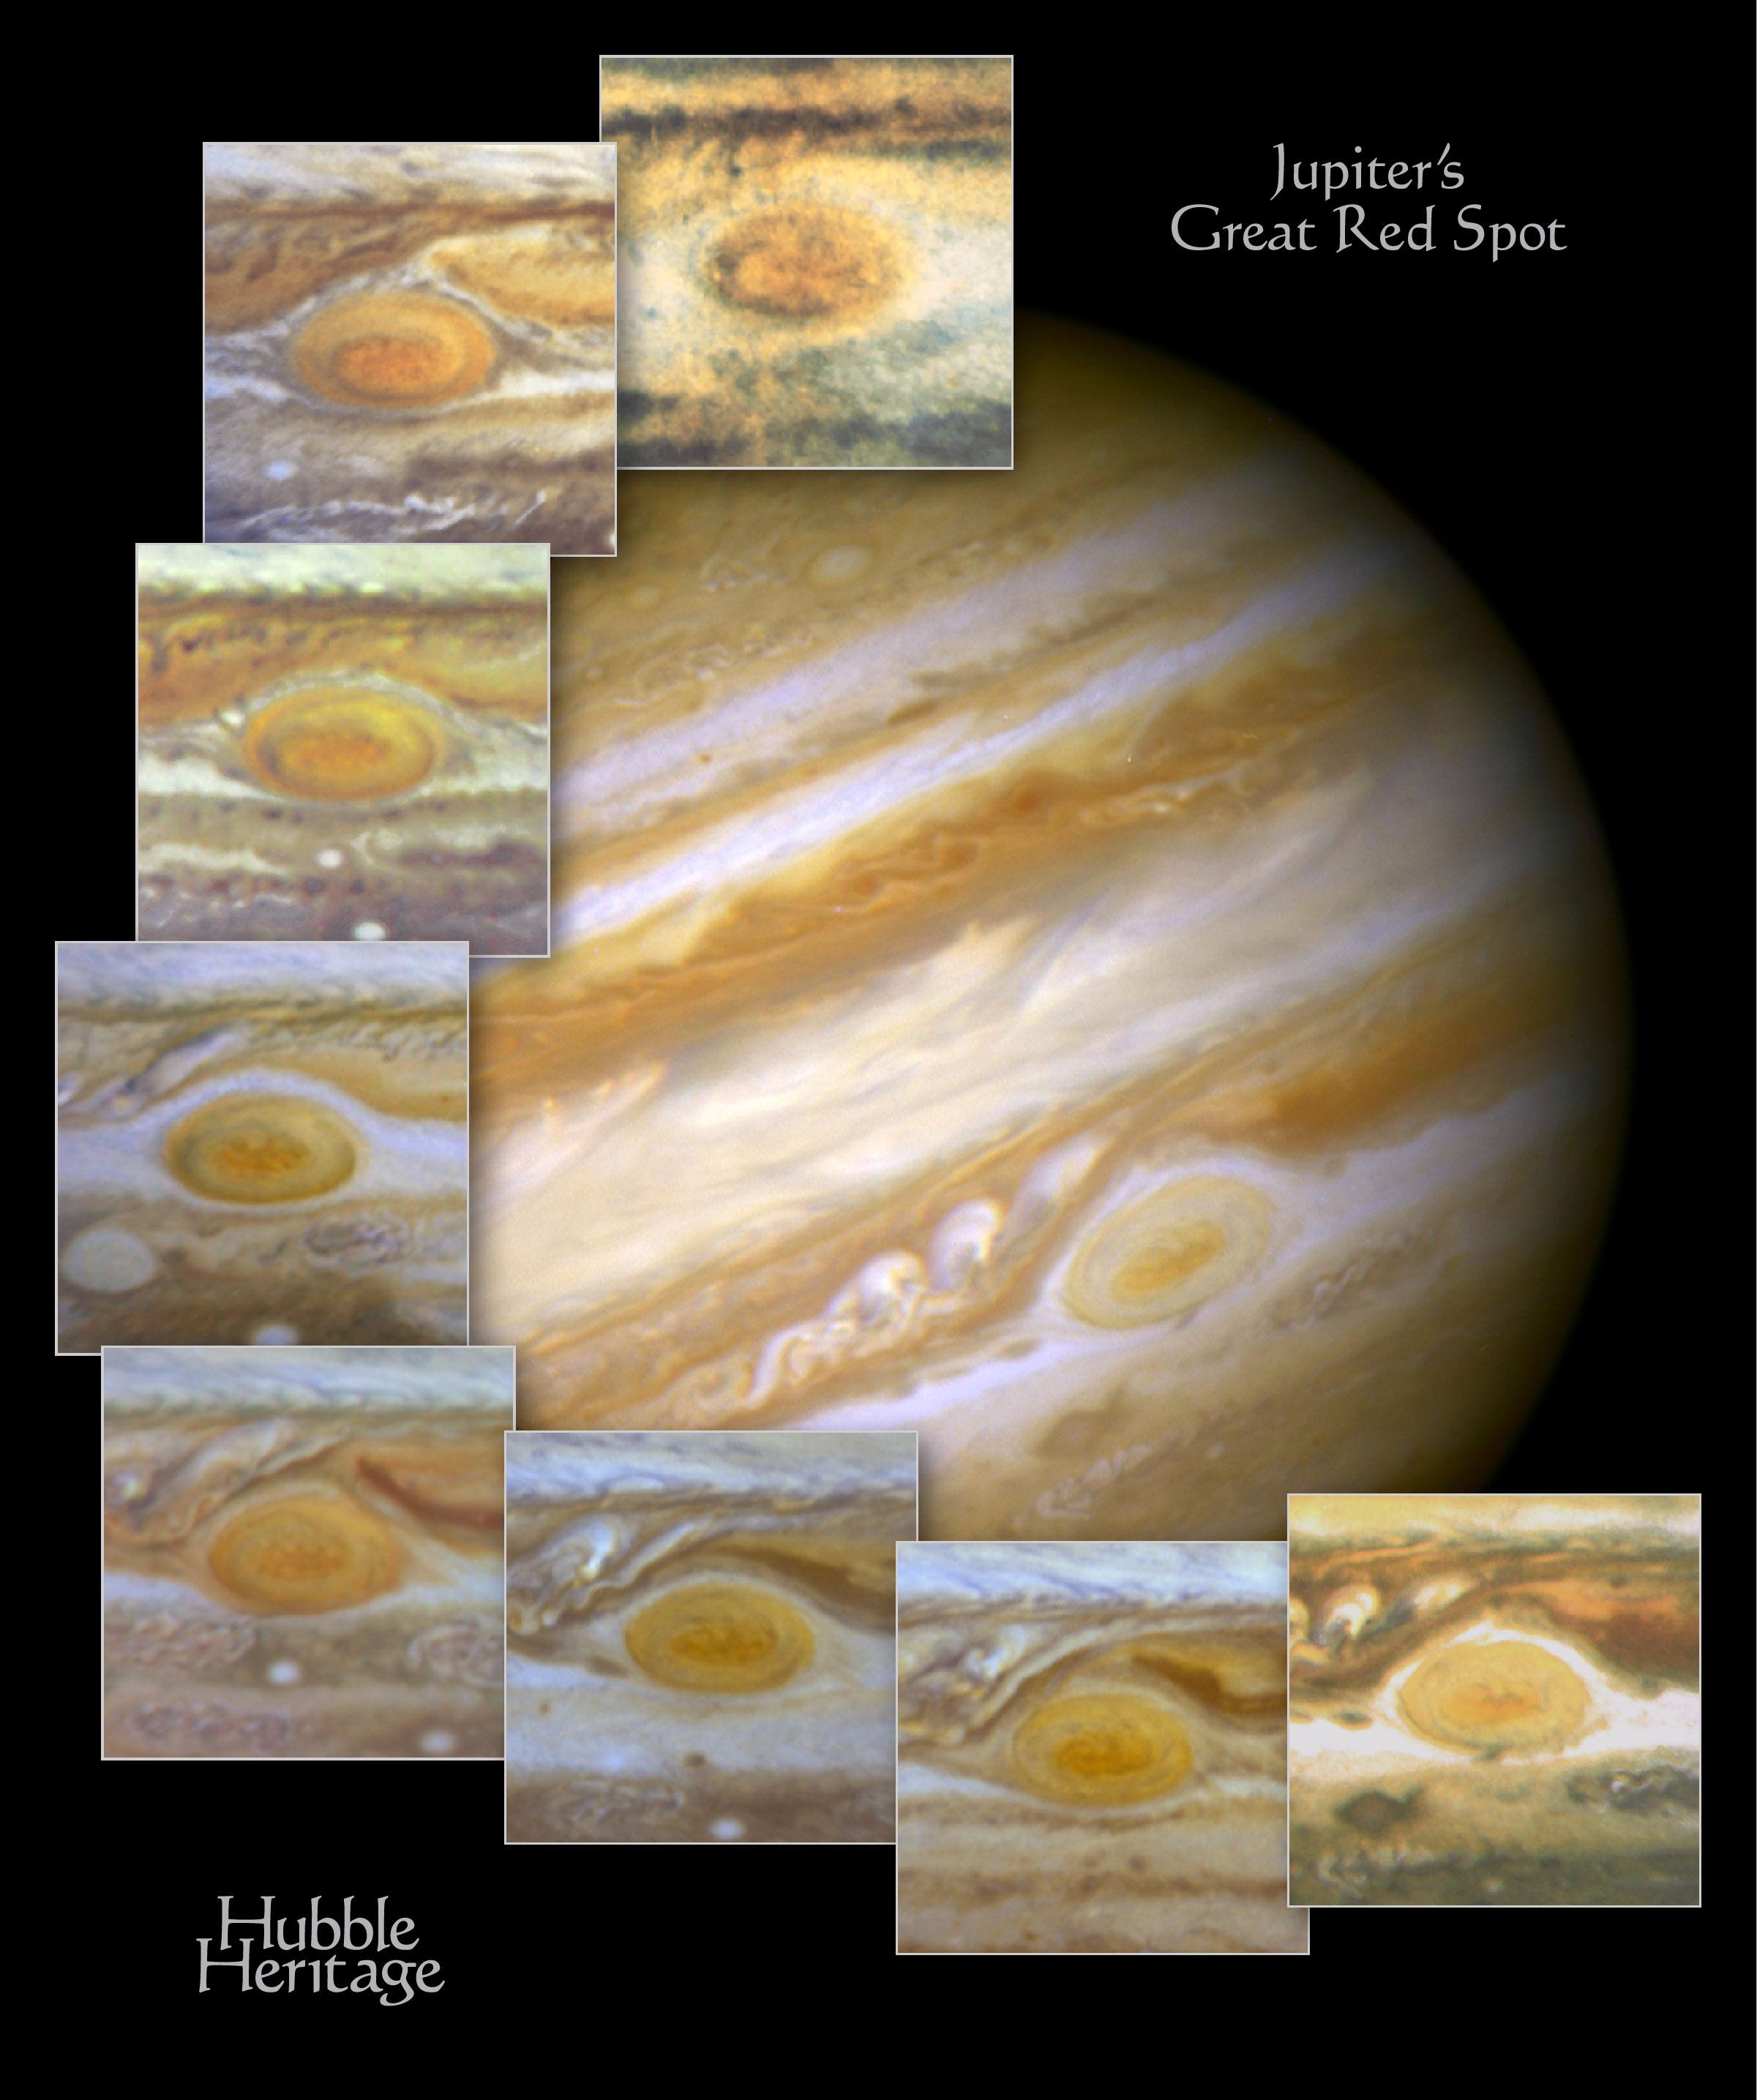
Hubble Views Ancient Storm in the Atmosphere of Jupiter - Montage Jupiter, Hubble Space Telescope